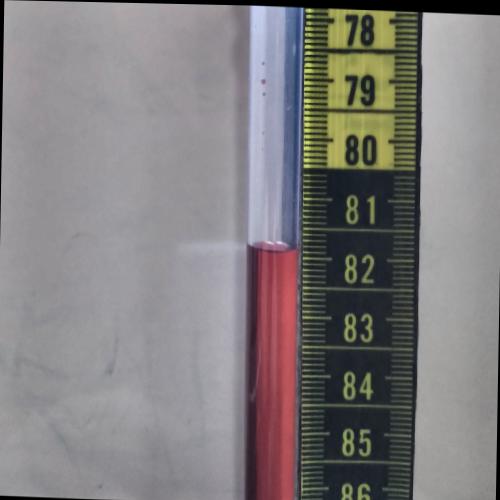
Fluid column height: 81.9 cm